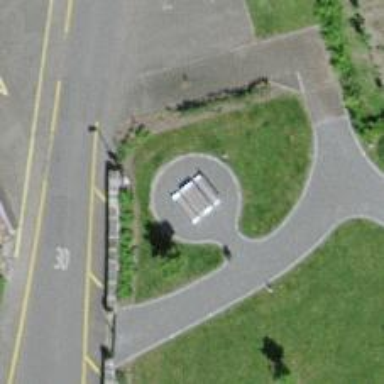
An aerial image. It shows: Picnic table located in leisure land area.